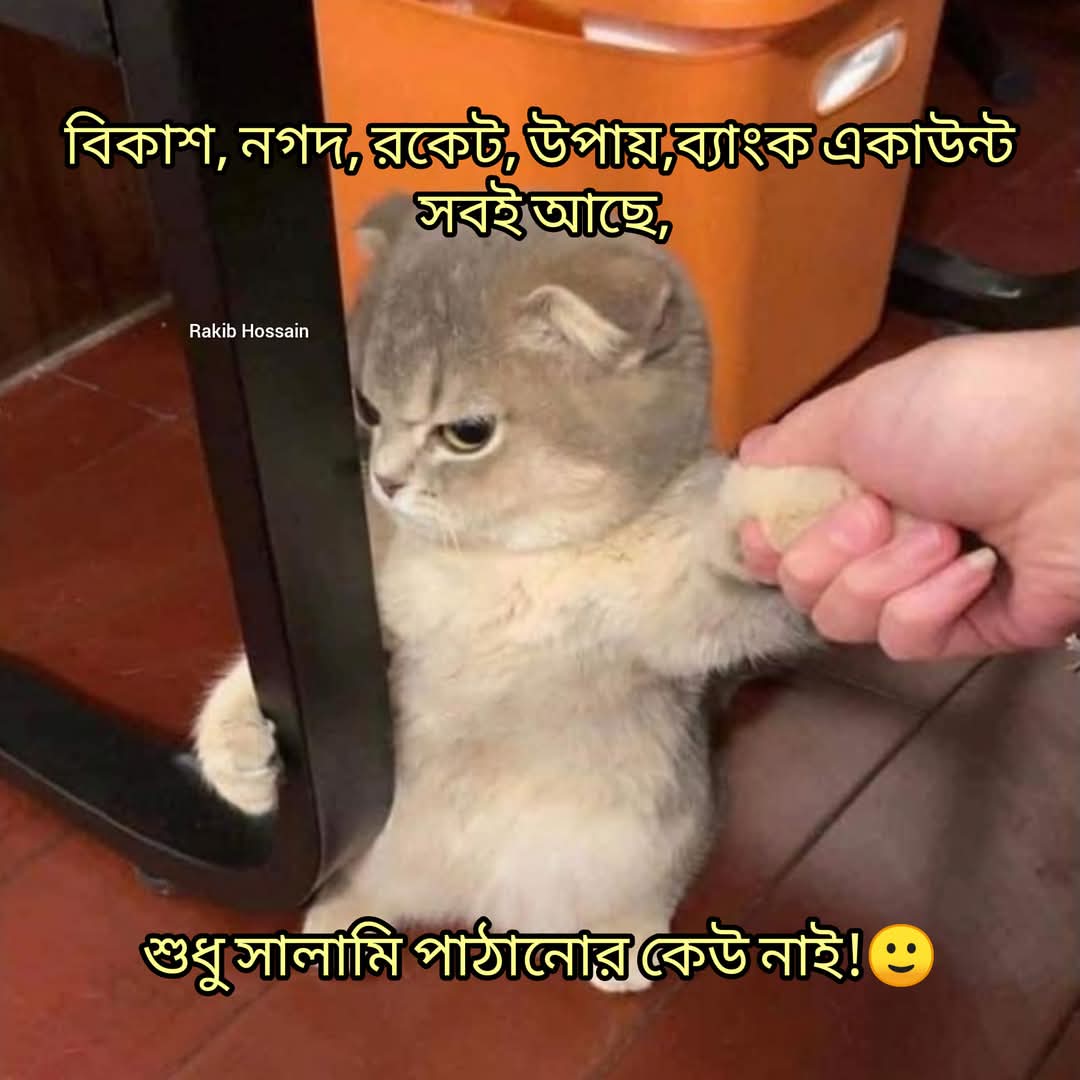
Text: বিকাশ, নগদ, রকেট, উপায়, ব্যাংক একাউন্ট সবই আছে,
শুধু সালামি পাঠানোর কেউ নাই!
Label: Non Hate